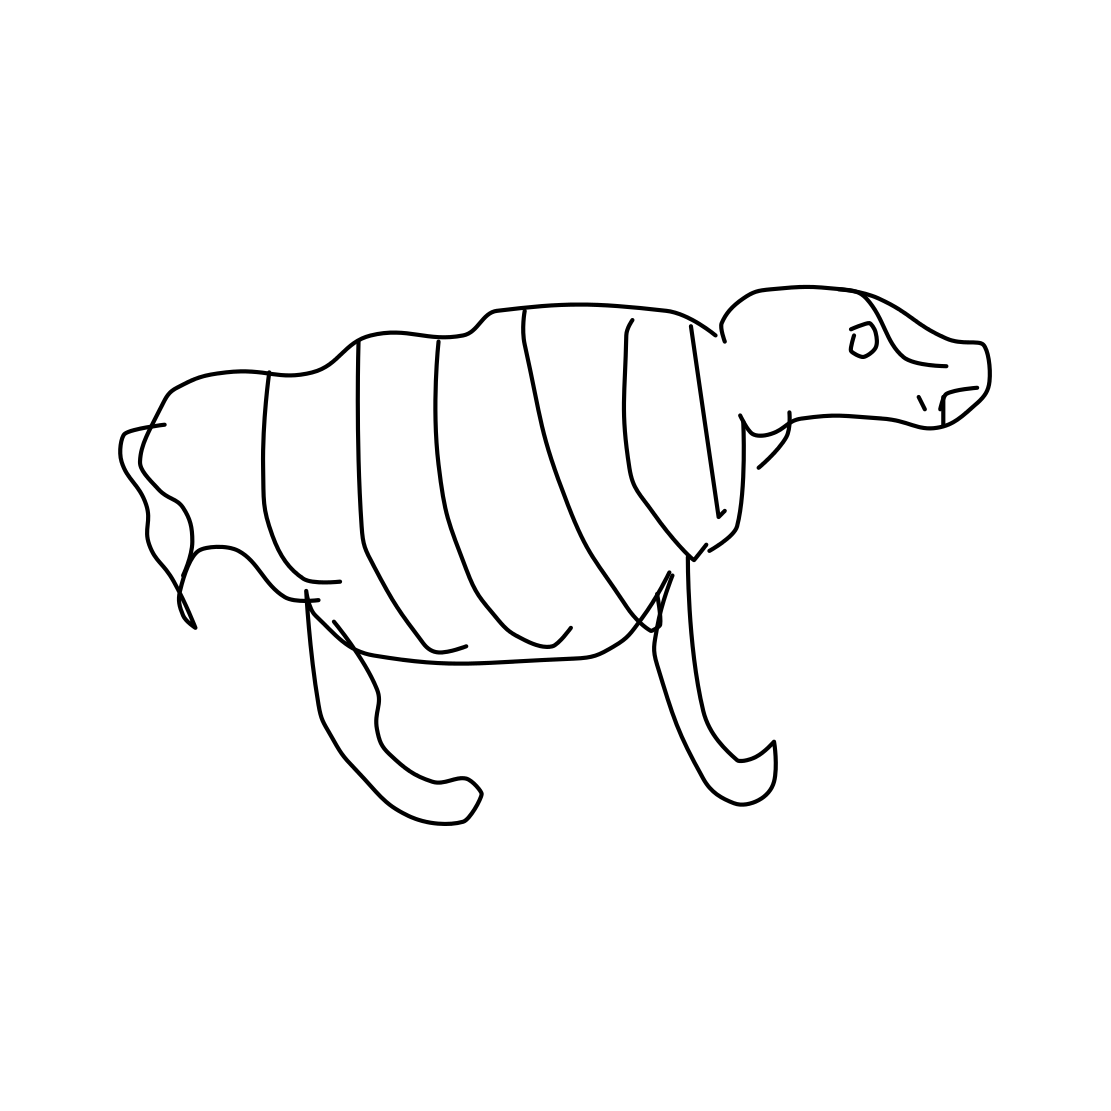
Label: zebra